Question: I have the following struct (On C) :
'''
typedef struct Piece
{
ePieceType PieceType;//enum
ePlayer Player;//enum
int IsFirstMove;
} sPiece;
'''
(On C#):
'''
[StructLayout(LayoutKind.Sequential)]
public struct Piece
{
public PieceTypeEnum PieceType; //same enum order like ePieceType
public PlayerEnum Player; //same enum order like ePlayer
public int IsFirstMove;
}
'''
I have the following function that I want to export :
'''
__declspec(dllexport) void InitBoard(sPiece board[8][8]);
'''
C#:
'''
[DllImport("chess_api.dll", SetLastError = true)]
static extern void InitBoard([MarshalAs(UnmanagedType.SafeArray)]Piece[][] board);
'''
I get the following error:

I think I didn't marshal the array as well, Can you help me?
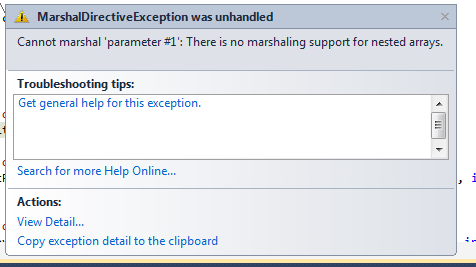
Answer: The answer is:
> Just declare it Piece [] and pass an array with 64 elements
Posted in comments by Hans Passant(but somehow did not raise it as an answer).